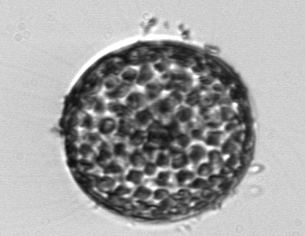
Label: Coscinodiscus